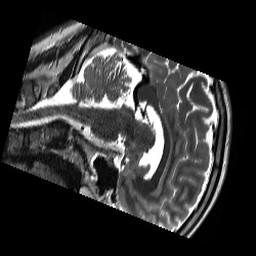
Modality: T2w
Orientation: sagittal
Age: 32
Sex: male